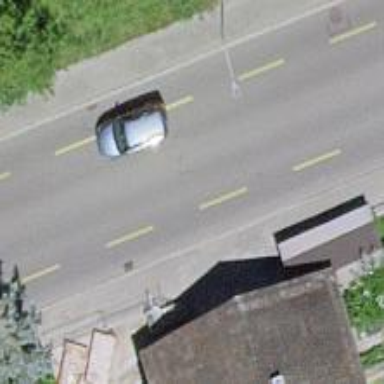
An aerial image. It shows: Tertiary road with asphalt surface and cycle lane.